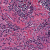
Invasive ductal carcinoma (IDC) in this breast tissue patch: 1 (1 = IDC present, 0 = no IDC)